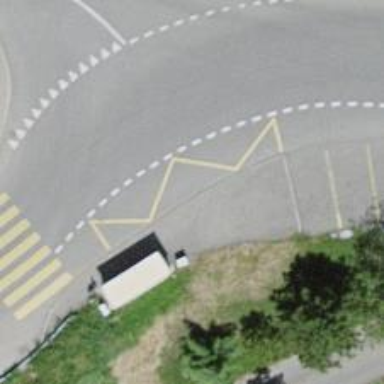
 serving as platform for public transportation."